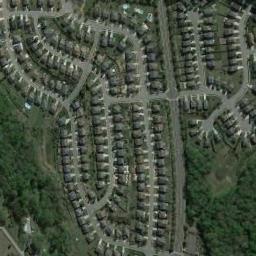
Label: dense_residential